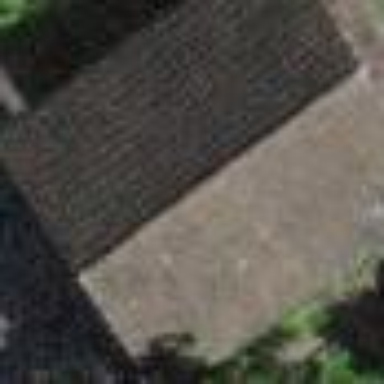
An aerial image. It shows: Garage.